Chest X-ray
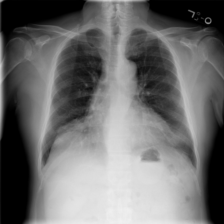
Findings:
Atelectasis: negative
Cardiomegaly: negative
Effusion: negative
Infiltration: negative
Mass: negative
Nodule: negative
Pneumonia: negative
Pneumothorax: negative
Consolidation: negative
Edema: negative
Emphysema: negative
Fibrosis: negative
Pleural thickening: negative
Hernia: negative